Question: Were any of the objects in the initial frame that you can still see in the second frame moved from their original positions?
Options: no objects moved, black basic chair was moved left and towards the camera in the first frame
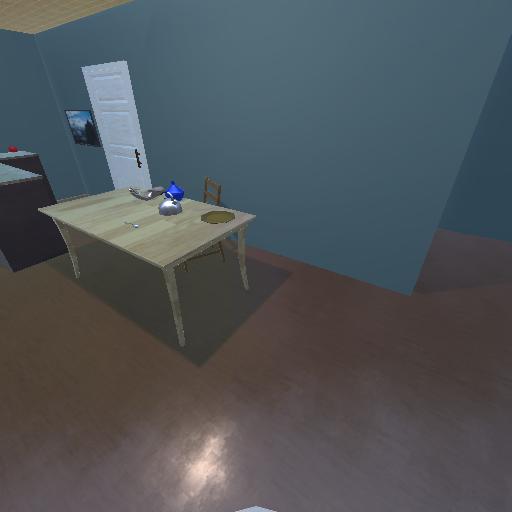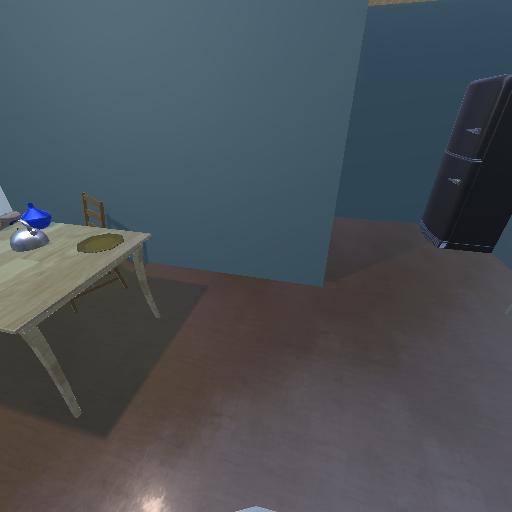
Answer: no objects moved